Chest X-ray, AP view. Patient: 53 years old, sex M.
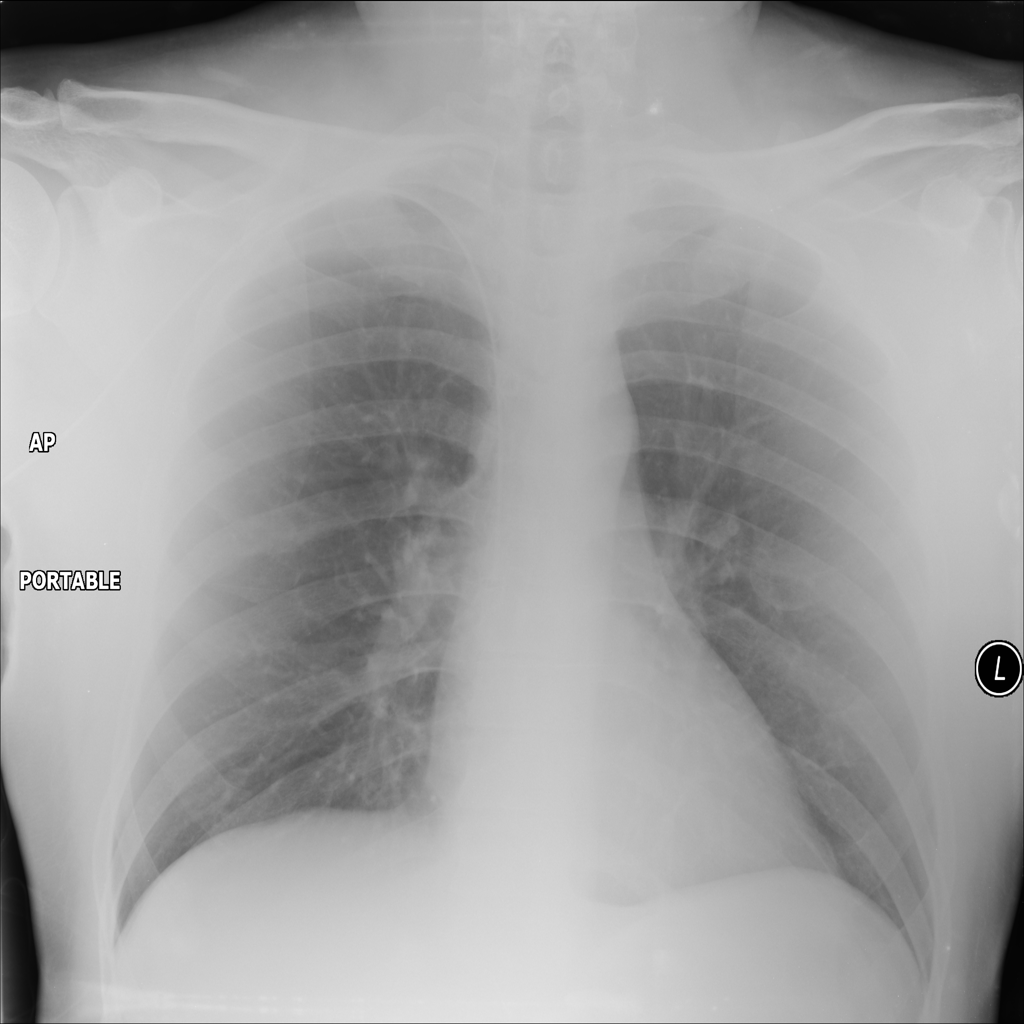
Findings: No Finding